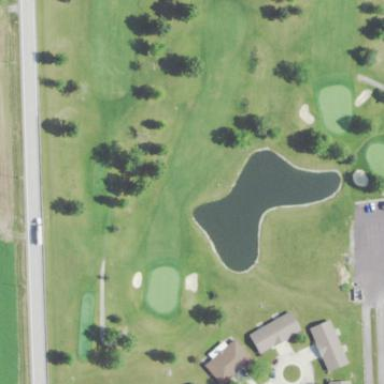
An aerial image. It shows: Water hazard in golf course. The hazard is natural water feature.